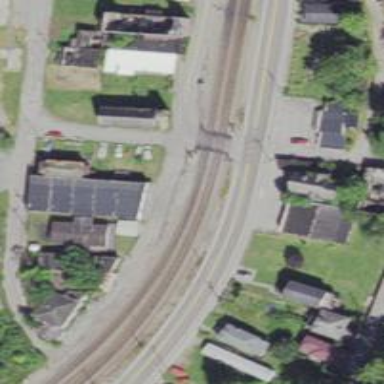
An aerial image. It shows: Railway level crossing.